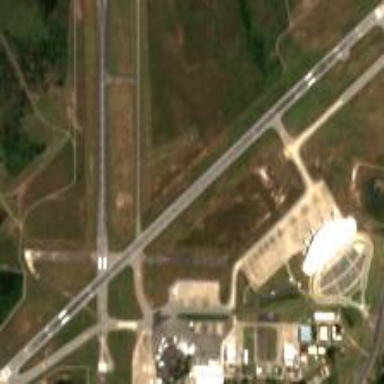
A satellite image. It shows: Concrete runway at airport.